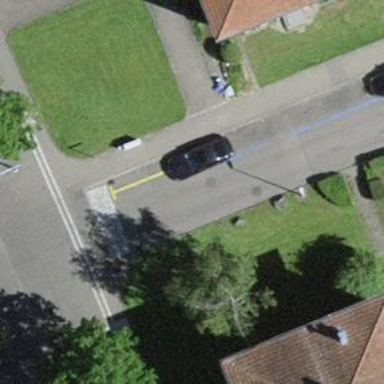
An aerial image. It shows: Residential road with opposite cycleway.